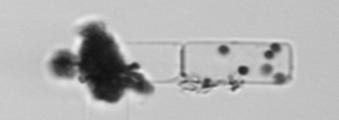
Label: Guinardia_delicatula_TAG_internal_parasite